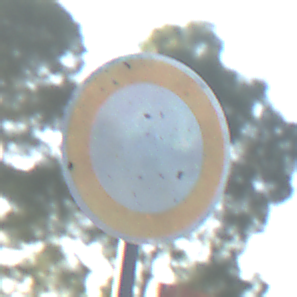
Verkehrszeichen: VerbotFahrzeugeAllerArt
Umgebung: Outdoor, Suburban
Tageszeit: SunriseSunset
Wetter: PartlyCloudy
Licht: Natural
Jahreszeit: NotSpecified
Kontrast: HighContrast